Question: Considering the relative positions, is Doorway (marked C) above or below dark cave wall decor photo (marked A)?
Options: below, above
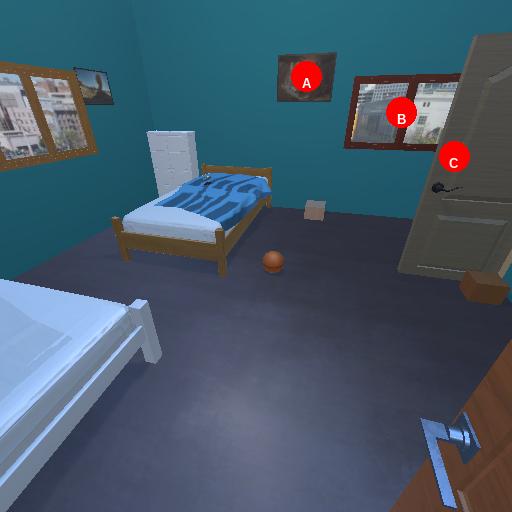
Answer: below